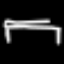
Label: bed